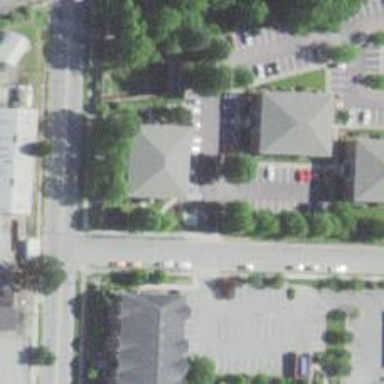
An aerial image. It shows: Parking space is available.